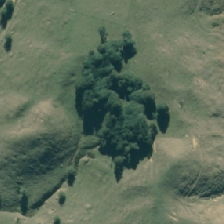
Land cover: high_producing_grassland